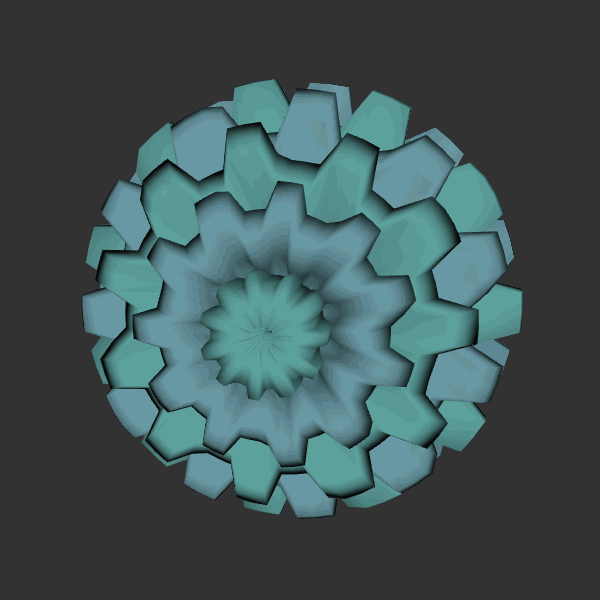
Background: dark